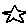
Label: star